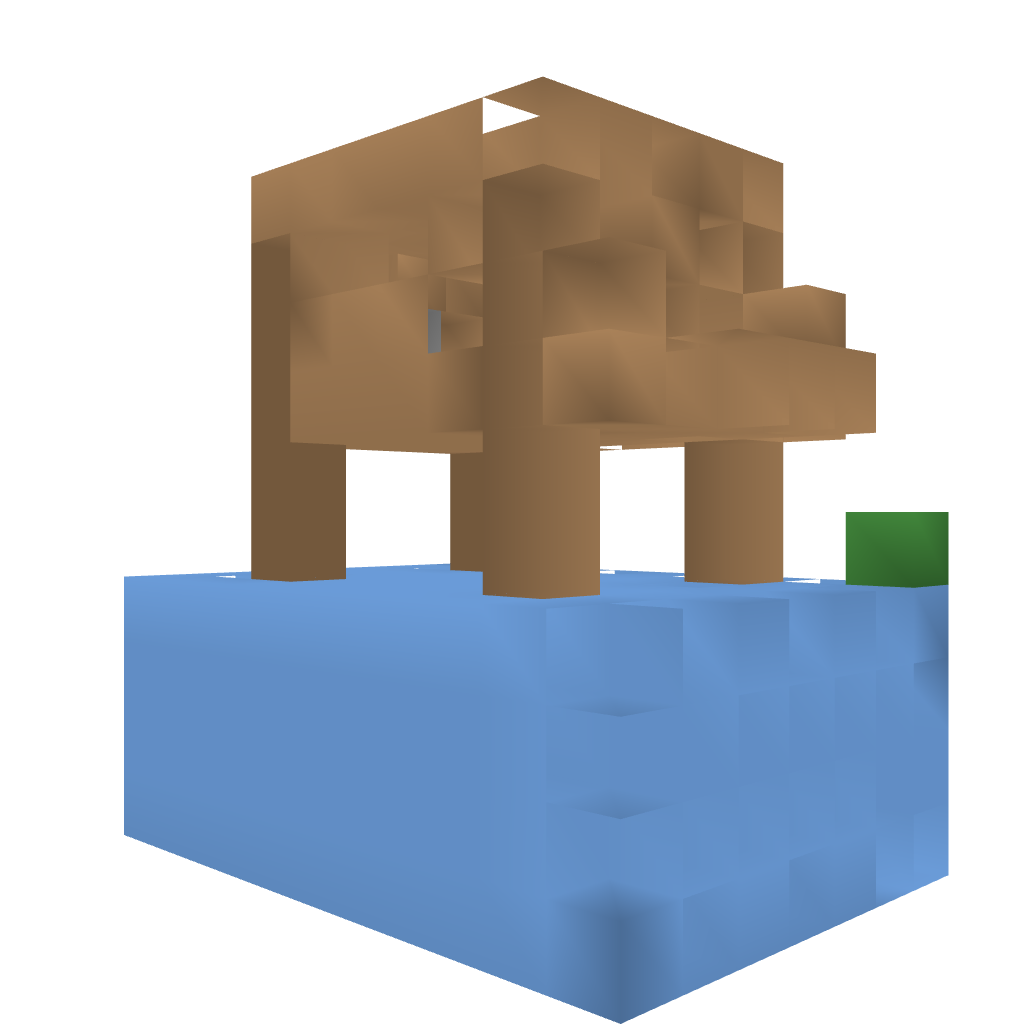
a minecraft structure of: Witchhouse bad low quality